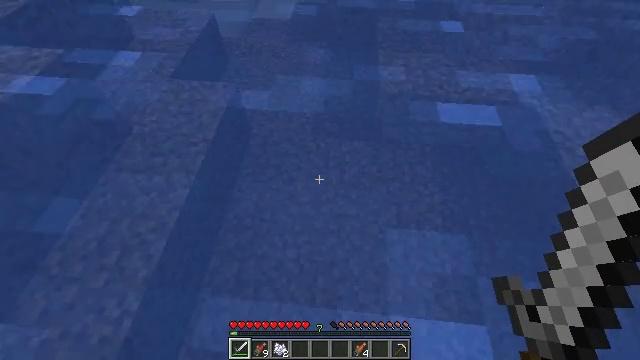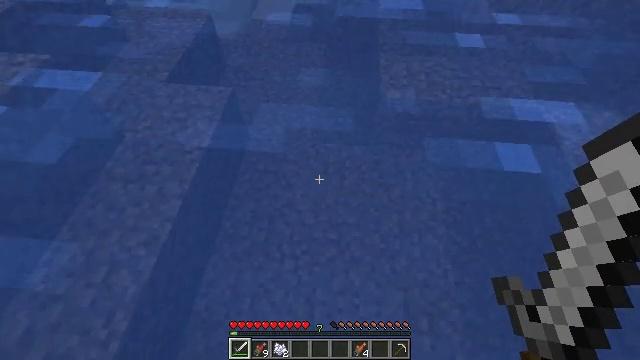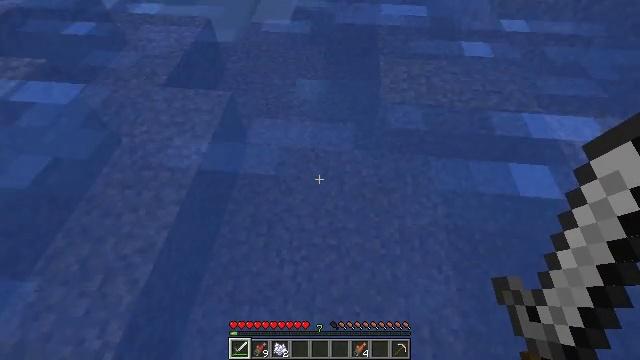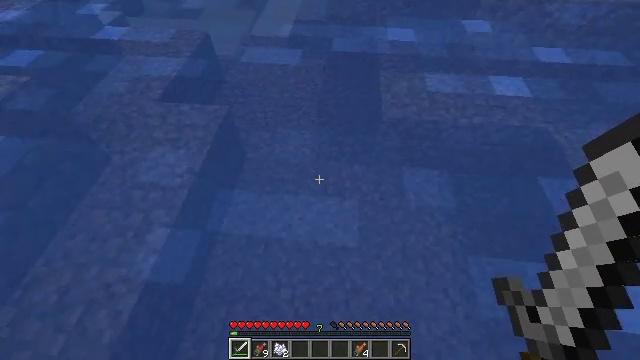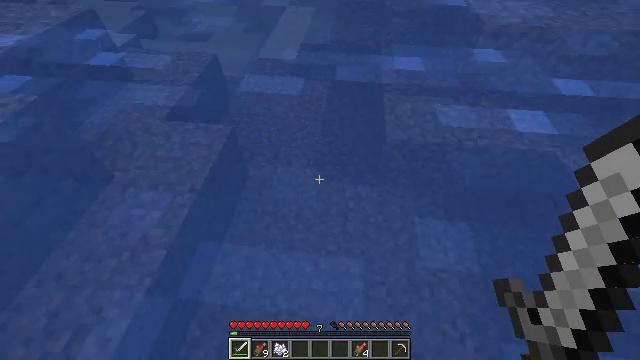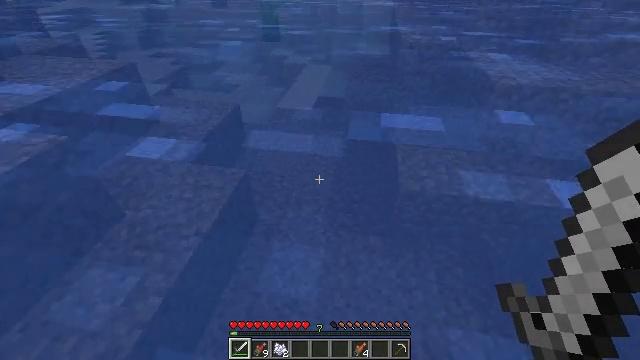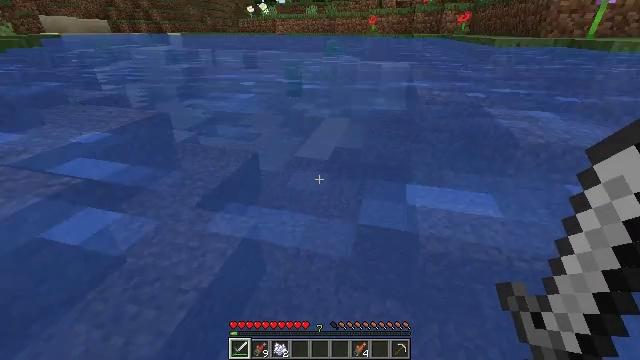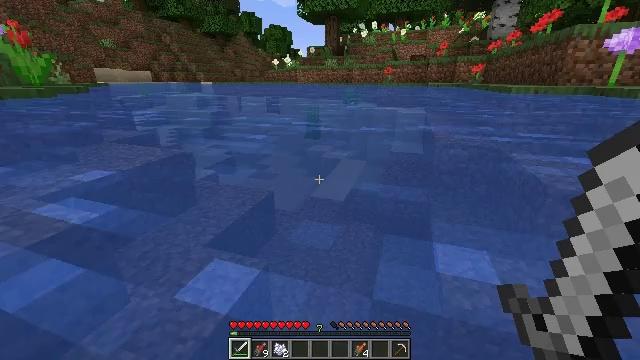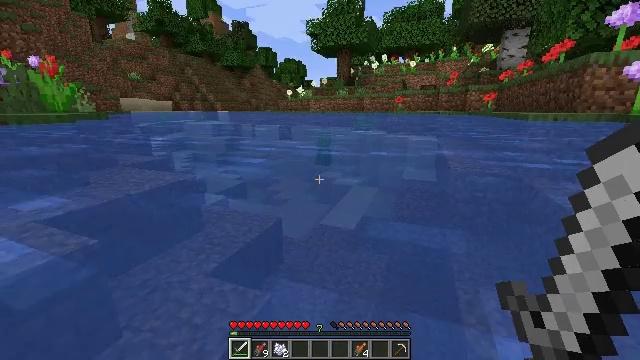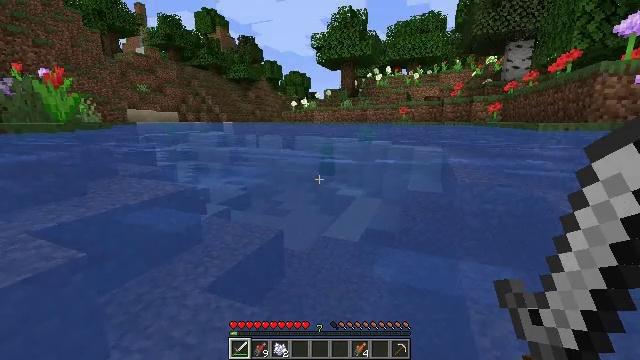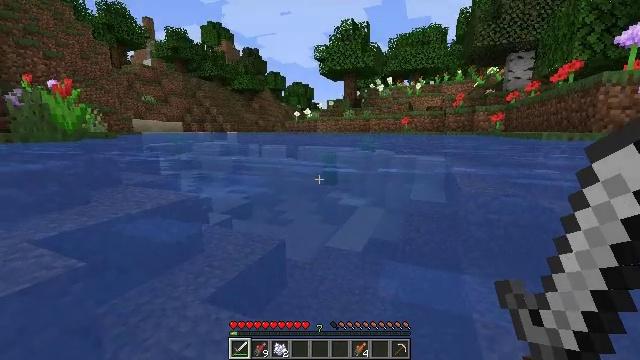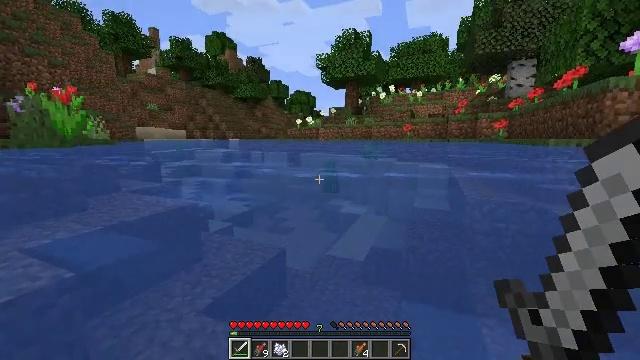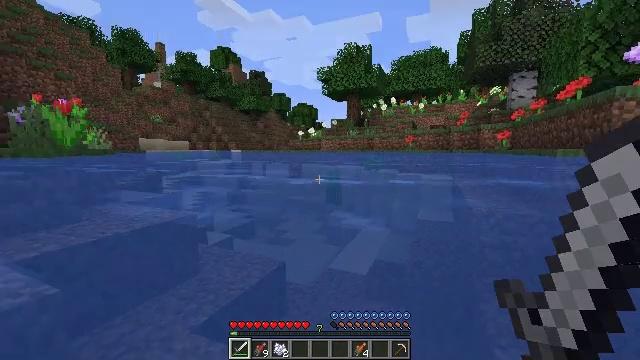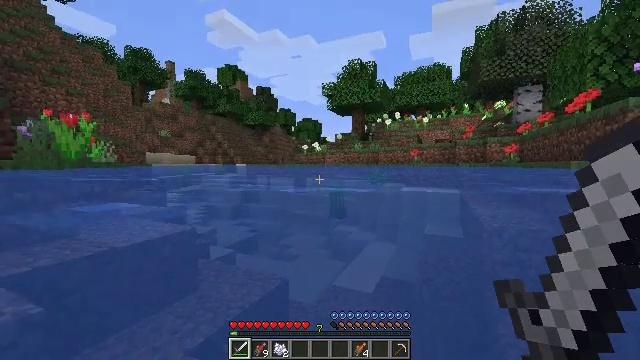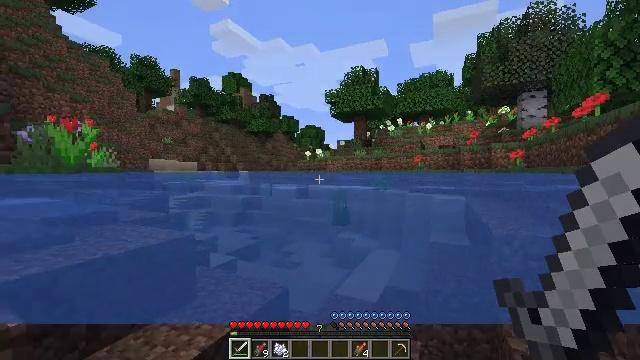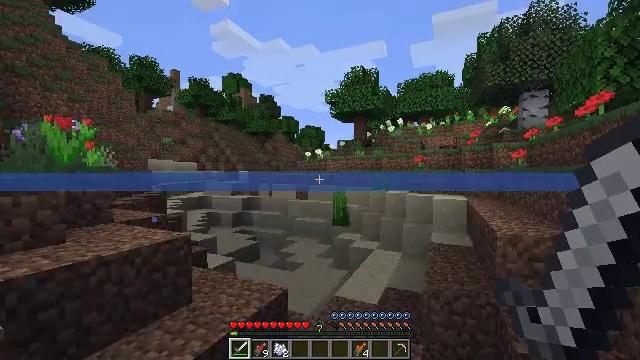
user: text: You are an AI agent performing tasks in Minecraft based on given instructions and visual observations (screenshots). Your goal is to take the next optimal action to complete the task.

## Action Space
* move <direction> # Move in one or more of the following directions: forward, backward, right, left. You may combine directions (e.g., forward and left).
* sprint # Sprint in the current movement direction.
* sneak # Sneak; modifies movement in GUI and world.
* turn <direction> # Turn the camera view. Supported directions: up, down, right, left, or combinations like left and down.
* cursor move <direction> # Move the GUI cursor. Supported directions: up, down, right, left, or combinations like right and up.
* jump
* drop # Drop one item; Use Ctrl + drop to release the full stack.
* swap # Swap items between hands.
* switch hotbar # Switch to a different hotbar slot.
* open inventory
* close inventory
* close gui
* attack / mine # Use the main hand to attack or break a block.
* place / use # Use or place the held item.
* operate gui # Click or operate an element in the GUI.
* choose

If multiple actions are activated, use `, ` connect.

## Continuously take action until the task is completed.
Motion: motion action
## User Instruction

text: Fish and kill the salmon.
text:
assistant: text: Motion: move forward
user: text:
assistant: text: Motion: move forward
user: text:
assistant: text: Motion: move forward, turn up
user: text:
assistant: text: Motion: move forward, turn left and up
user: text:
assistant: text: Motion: move forward, turn left and up
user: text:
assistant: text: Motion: move forward, turn left and up
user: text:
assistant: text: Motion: move forward, turn left and up
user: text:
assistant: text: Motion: move forward, turn left and up
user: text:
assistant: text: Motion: move forward, turn up
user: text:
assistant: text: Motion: move forward, turn up
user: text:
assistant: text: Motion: move forward, turn up
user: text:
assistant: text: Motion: move forward, turn up
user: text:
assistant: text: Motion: move forward, turn left and up
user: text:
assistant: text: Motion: move forward, turn up
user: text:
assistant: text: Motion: move forward, sprint
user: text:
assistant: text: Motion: move forward, sprint
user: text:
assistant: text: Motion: move forward, sprint
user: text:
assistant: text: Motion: move forward, sprint
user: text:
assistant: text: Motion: move forward, sprint
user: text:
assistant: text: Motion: move forward
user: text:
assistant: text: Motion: move forward
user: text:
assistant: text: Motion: move forward
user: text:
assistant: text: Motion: move forward
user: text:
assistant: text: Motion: move forward
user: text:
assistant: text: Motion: move forward
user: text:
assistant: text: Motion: move forward
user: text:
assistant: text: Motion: move forward
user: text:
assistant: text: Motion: move forward, turn up
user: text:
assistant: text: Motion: move forward
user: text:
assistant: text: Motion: move forward